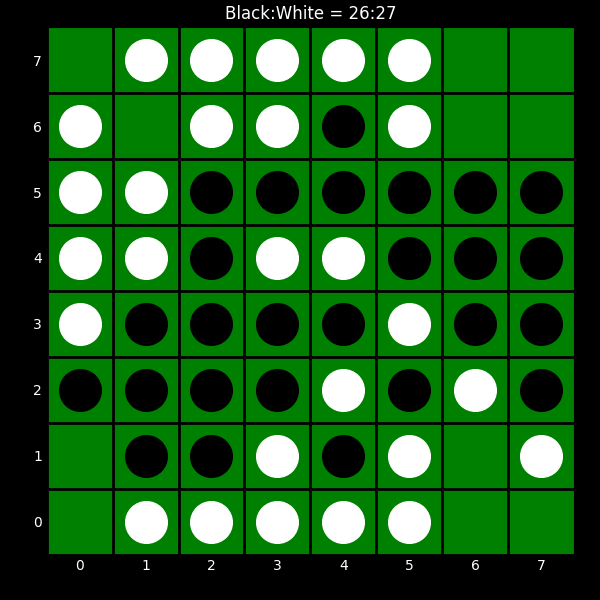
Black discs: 26
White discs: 27